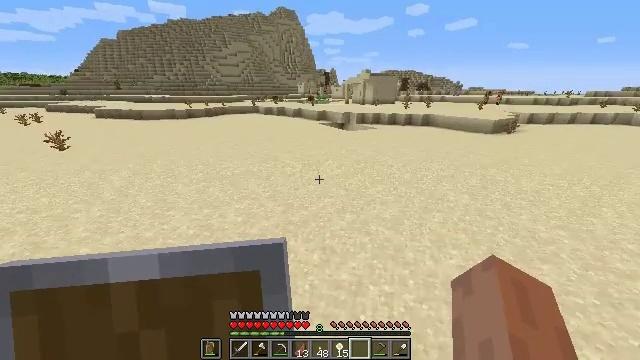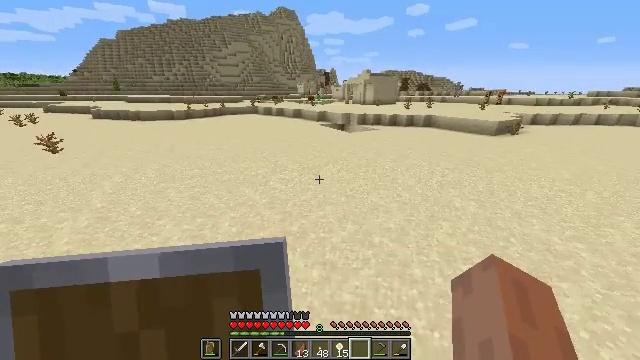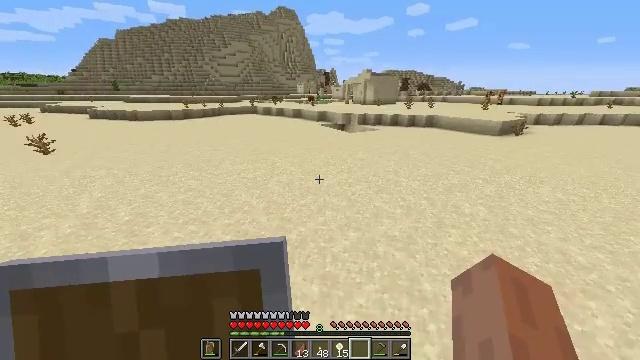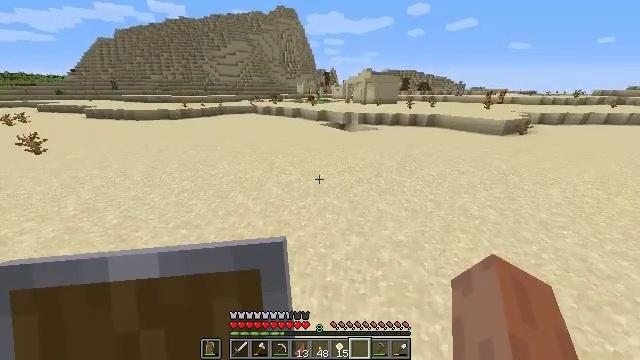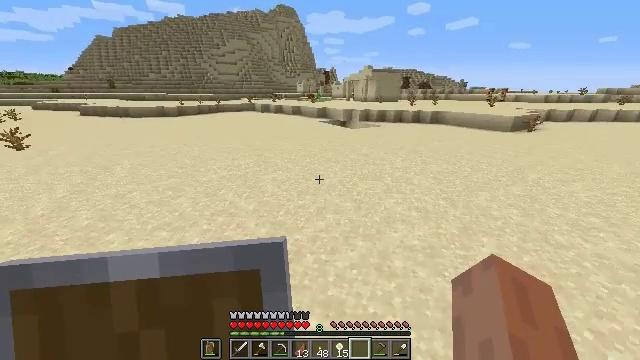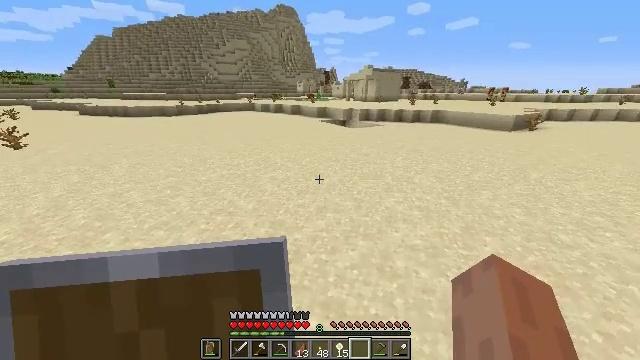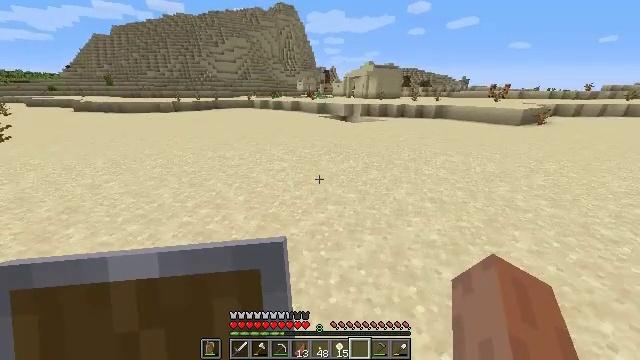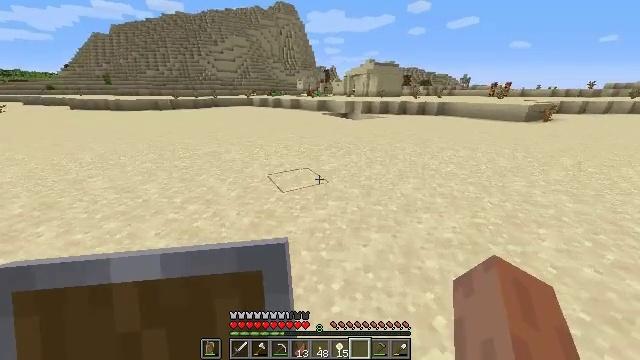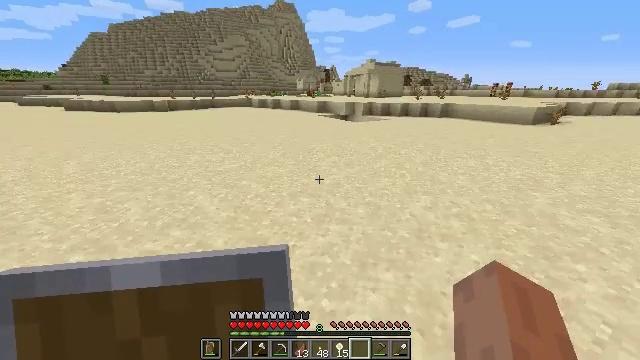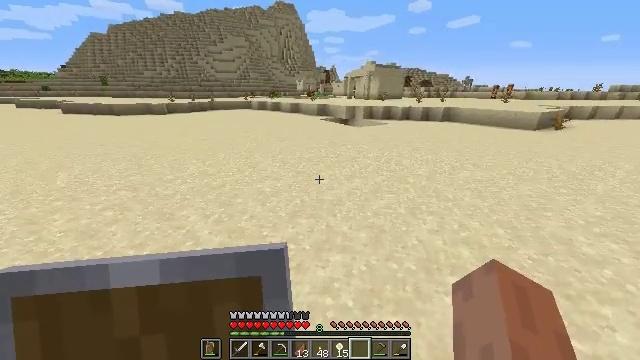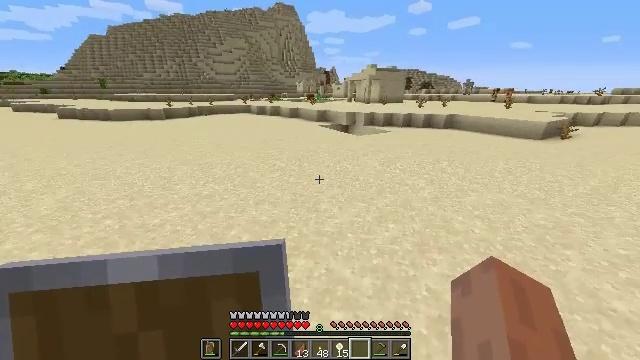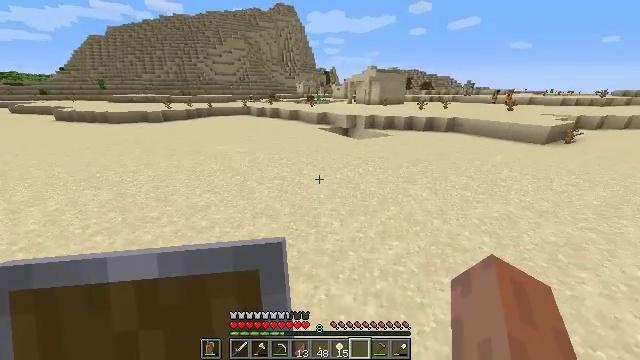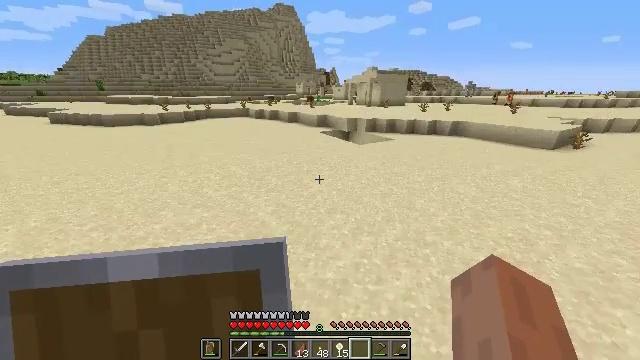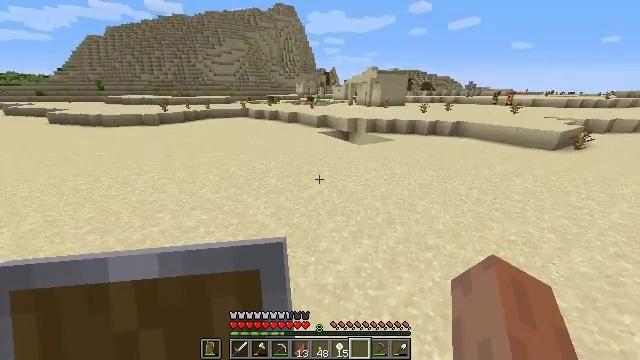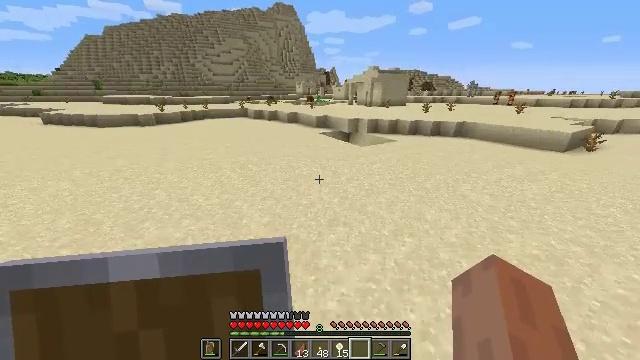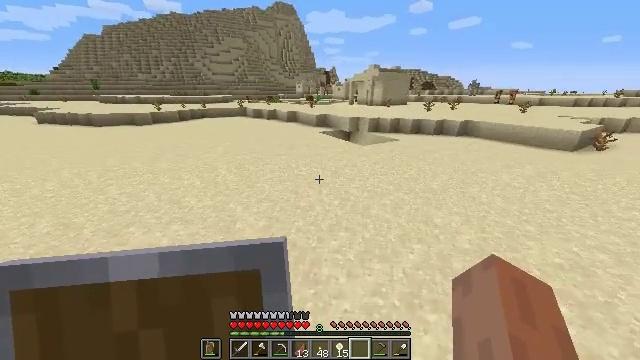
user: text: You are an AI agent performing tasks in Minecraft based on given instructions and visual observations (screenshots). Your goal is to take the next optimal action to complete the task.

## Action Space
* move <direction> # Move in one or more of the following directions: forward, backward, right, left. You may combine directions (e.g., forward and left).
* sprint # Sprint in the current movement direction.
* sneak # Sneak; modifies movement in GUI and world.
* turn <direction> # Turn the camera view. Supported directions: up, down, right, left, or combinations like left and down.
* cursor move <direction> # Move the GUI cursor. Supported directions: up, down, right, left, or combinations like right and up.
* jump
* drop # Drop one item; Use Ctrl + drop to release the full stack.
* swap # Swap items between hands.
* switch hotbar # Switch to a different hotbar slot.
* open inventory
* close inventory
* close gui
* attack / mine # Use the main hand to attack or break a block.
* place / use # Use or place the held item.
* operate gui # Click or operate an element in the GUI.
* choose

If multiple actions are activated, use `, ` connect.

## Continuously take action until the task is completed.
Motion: motion action
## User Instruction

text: Get the potted dead bush item.
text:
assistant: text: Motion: move forward, jump
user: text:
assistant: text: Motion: move forward, jump
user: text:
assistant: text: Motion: move forward, jump
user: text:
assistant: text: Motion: move forward, jump
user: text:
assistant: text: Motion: move forward, jump
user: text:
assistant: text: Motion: move forward, jump
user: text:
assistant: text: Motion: move forward, jump
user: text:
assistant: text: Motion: move forward, jump
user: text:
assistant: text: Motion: move forward, jump
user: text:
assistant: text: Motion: move forward, jump
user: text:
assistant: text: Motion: move forward, jump
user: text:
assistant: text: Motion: move forward, jump
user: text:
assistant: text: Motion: move forward, jump
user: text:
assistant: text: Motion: move forward, jump
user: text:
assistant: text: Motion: move forward, jump
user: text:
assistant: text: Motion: move forward, jump
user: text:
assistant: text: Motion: move forward, jump
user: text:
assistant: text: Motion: move forward, jump
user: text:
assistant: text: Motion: move forward, jump
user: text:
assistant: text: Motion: move forward, jump
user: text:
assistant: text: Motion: move forward, jump
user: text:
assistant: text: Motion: move forward, jump
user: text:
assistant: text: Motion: move forward, jump
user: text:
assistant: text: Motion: move forward, jump
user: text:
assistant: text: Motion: move forward, jump
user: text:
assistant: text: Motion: move forward, jump
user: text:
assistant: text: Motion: move forward, jump
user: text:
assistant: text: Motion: move forward, jump
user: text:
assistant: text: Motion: move forward, jump
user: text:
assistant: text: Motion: move forward, jump